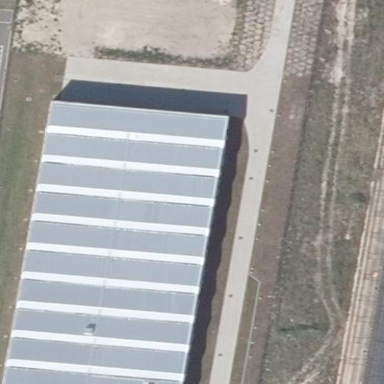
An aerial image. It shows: Metal fence surrounds industrial warehouse used for storage of goods.